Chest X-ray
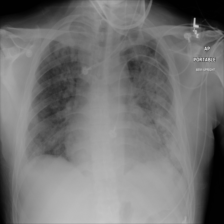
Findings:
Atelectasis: negative
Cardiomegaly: negative
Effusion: negative
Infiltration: negative
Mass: negative
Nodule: negative
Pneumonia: negative
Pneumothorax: negative
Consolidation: negative
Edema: negative
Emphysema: negative
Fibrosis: negative
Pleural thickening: negative
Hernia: negative